Question: I am using a 'std::vector' to store an array of objects that are referenced from outside of the vector by other objects. I drew a diagram to explain more clearly:

I am storing objects rather than pointers for performance reasons. These objects are sorted every frame of my game, so I want the array to have good cache properties.
Of course, whenever objects are added to the vector, there is a chance that the array will be reseated. In that case my references are invalidated and need to be updated. Right now, to detect the reseating, I am using the following method:
'''
size_t old_capacity = v.capacity();
// Do stuff that could change the vector's size
v.push_back(a);
v.push_back(b);
v.push_back(c);
if (old_capacity != v.capacity()) {
update_references();
}
'''
My questions are:
- - 'pop_back'
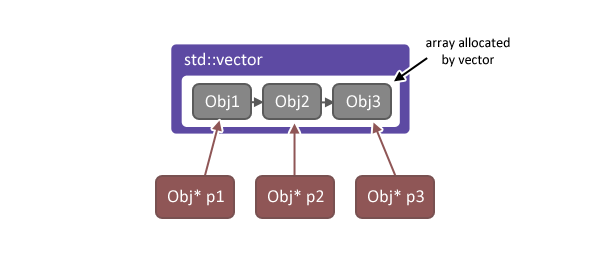
Answer: In my mind, the best method would be the following: Just use the pointer to the head of the vector. Not all reallocations will cause the vector to move.
However, I more or less agree with the comments about references into your vector. Also, you could use a std::list which wouldn't have the problems with reallocations.
'''
std::vector<int> v;
void *old_location = (void *) &(v.front());
v.push_back(3);
v.push_back(3);
v.push_back(3);
if (old_location != &(v.front()))
update_references();
'''